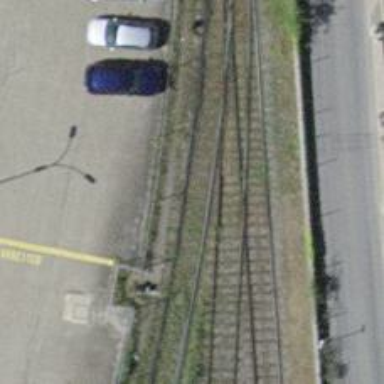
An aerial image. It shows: Railway switch.